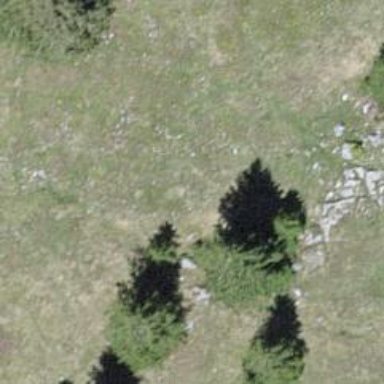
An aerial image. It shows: Needle-leaved tree in nature.